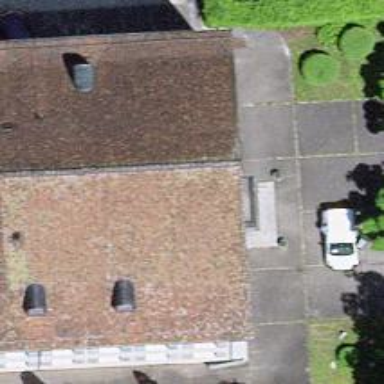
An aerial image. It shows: Hotel.